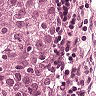
Metastatic tissue present: yes